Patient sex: M
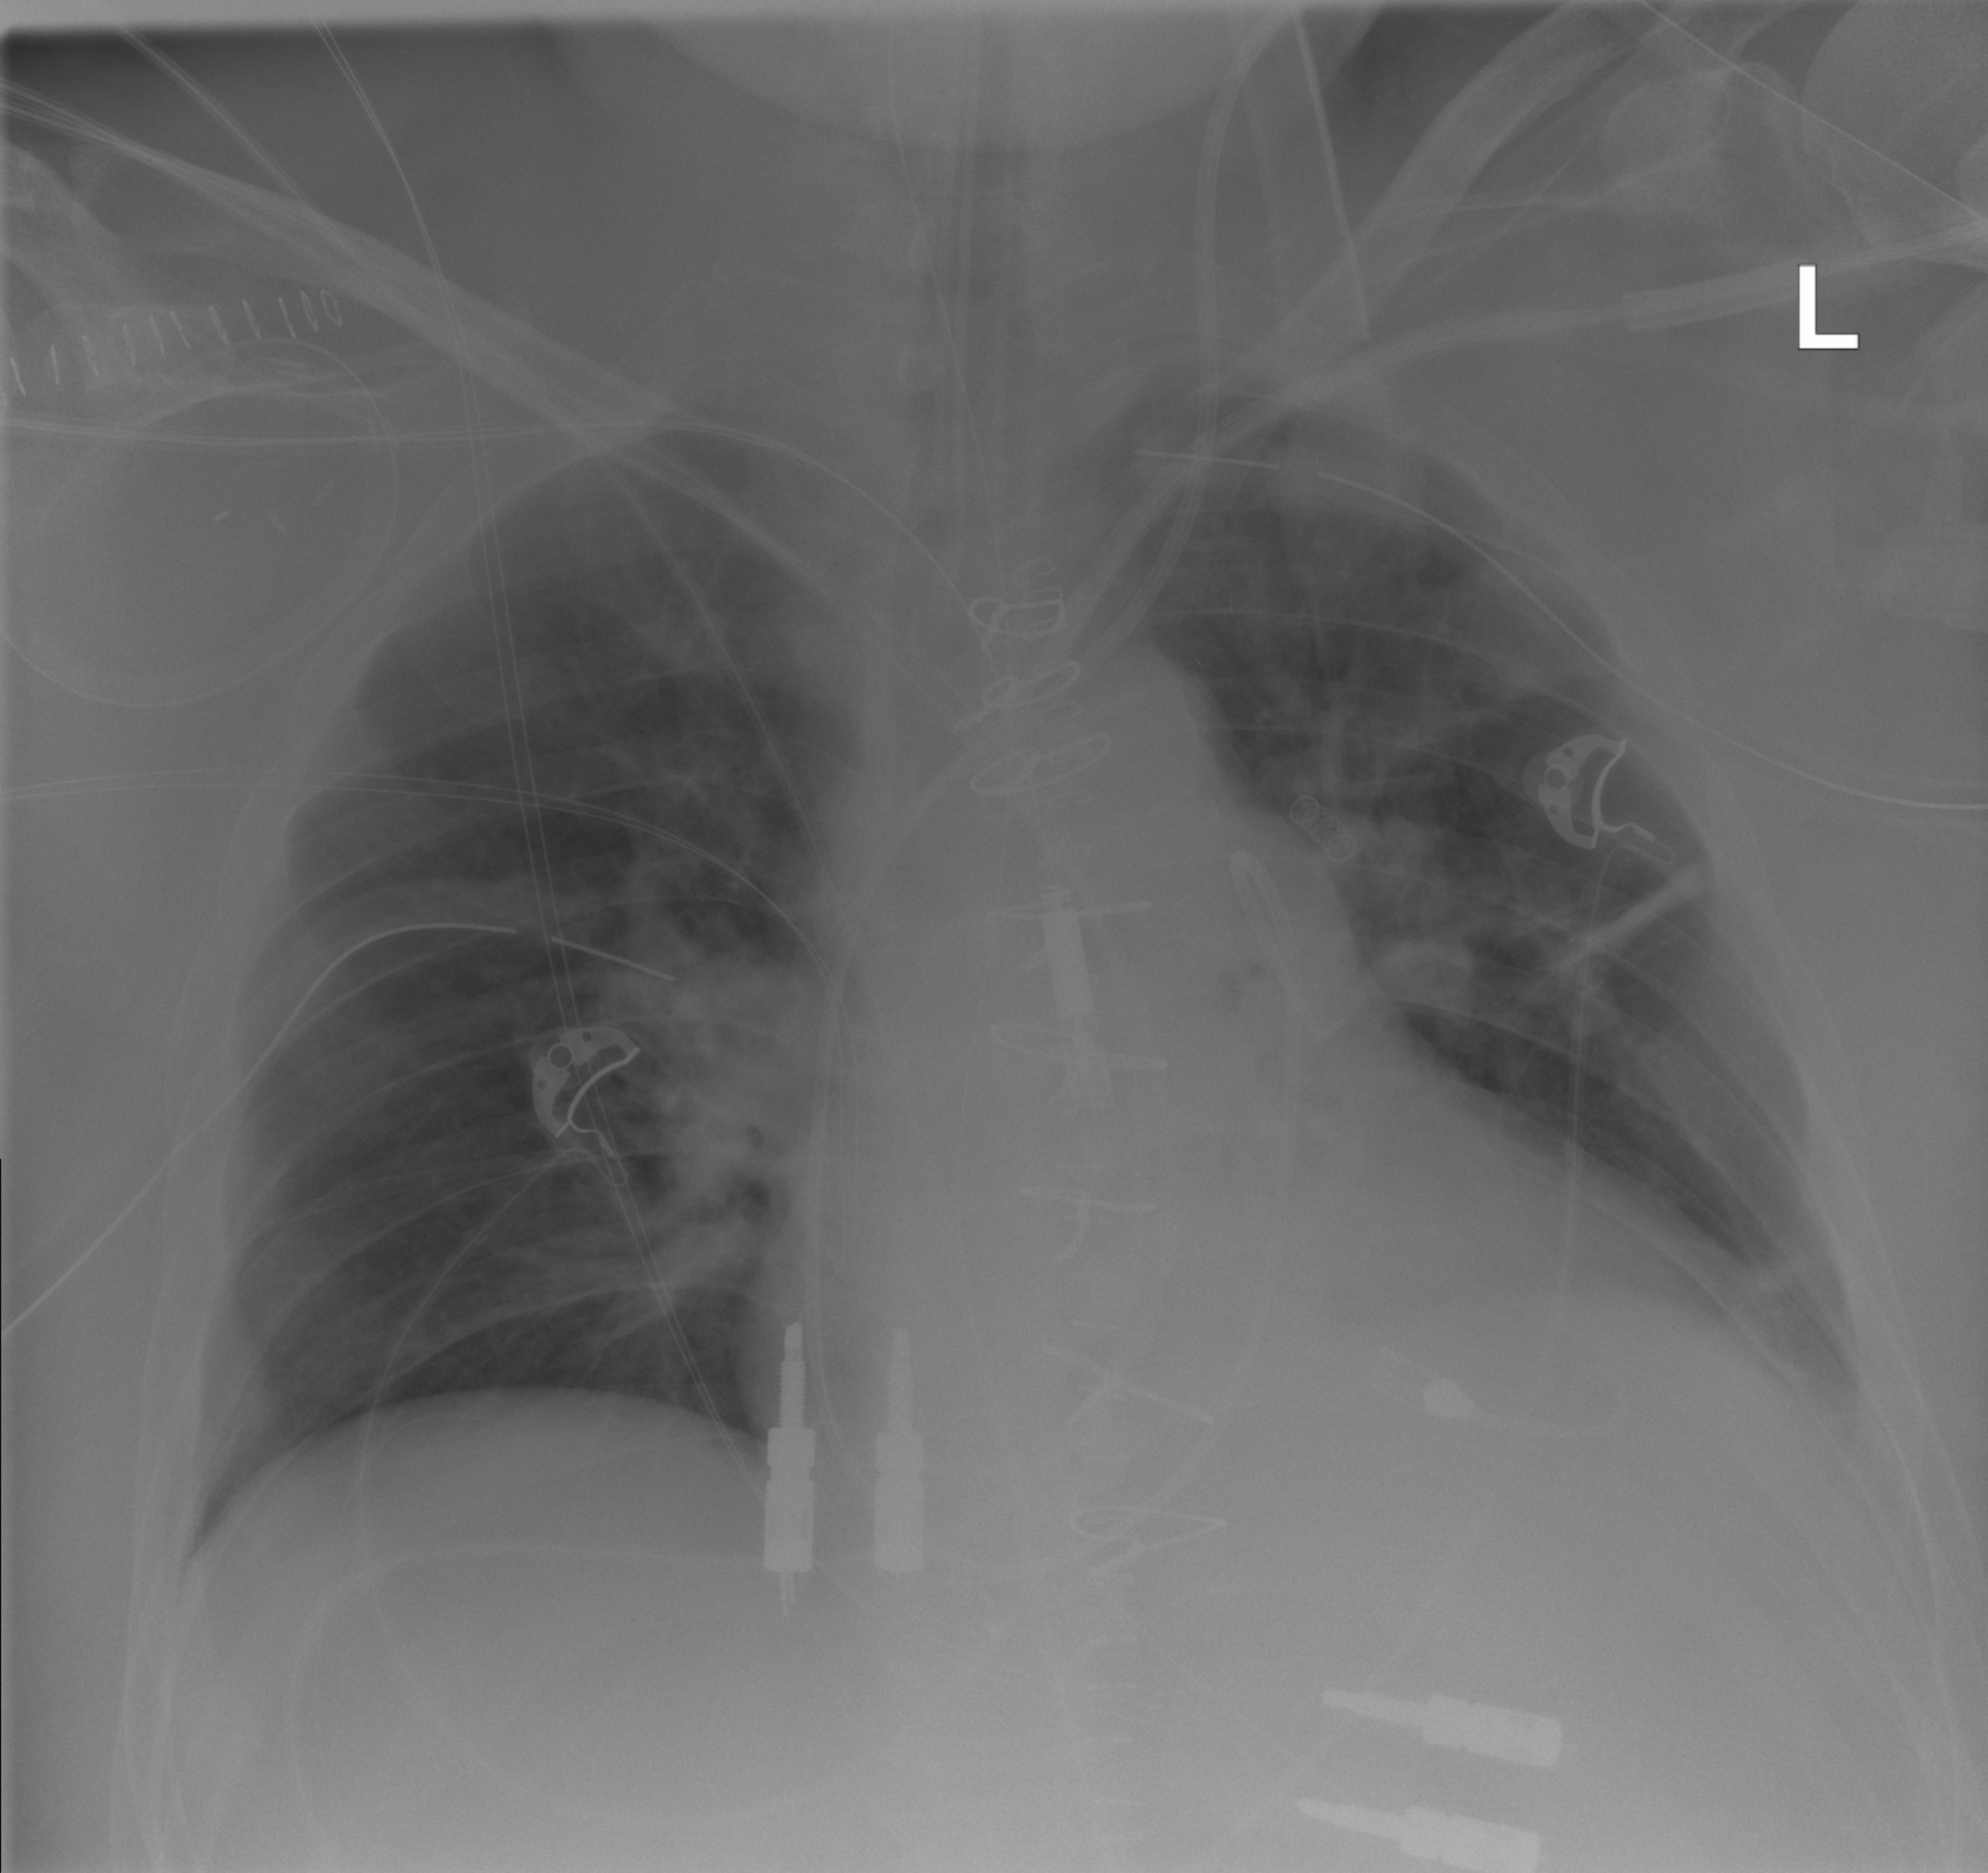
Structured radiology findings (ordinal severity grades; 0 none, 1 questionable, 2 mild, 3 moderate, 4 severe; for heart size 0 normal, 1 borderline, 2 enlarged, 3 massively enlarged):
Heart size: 2
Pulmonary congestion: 2
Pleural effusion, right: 0
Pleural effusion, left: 2
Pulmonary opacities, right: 0
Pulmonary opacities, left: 0
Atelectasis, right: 2
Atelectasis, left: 2